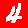
Digit: 4